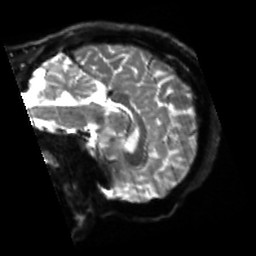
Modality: sbref
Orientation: sagittal
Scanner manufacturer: siemens
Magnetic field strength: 3 T
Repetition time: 4 s
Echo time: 0.0594 s